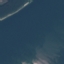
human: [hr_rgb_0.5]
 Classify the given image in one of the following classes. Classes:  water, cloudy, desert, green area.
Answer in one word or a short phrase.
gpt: water